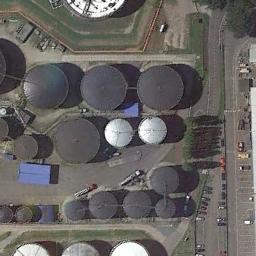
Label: storage_tank